Interaction volume radius: 10 \u00c5
Interaction volume height: 15 \u00c5
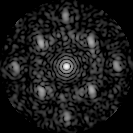
Disorder parameter: 0.5019